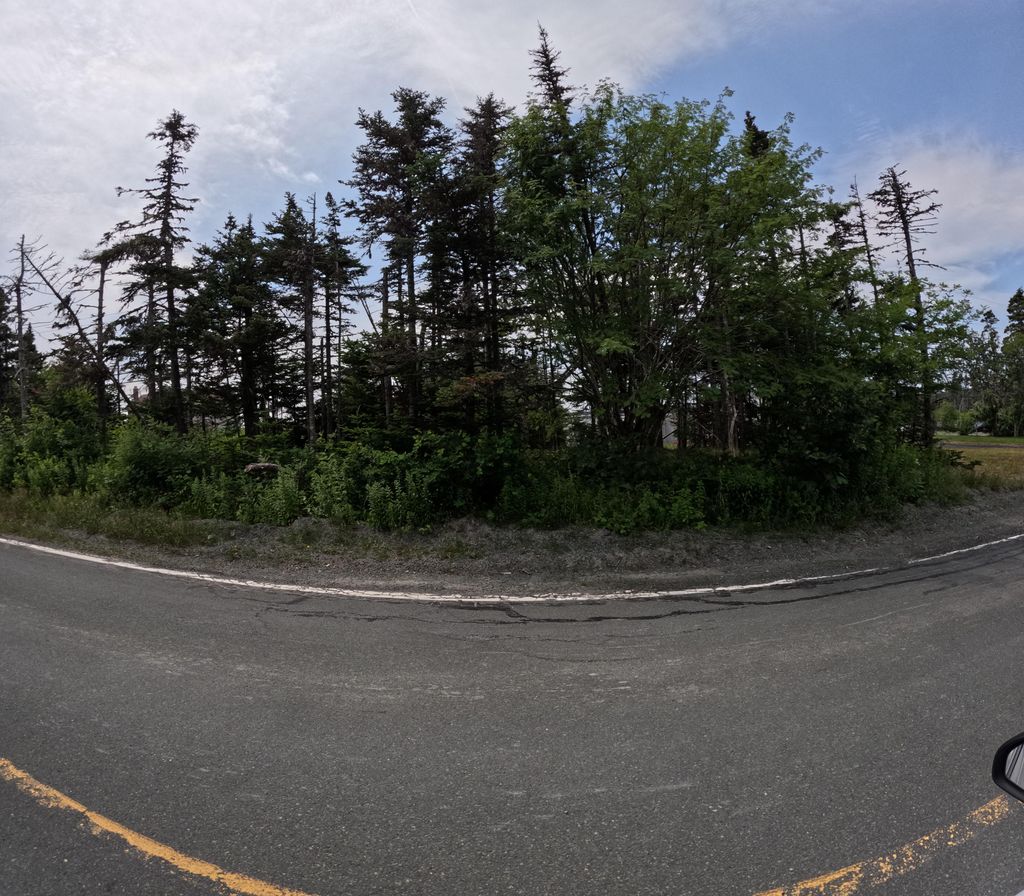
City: st_johns